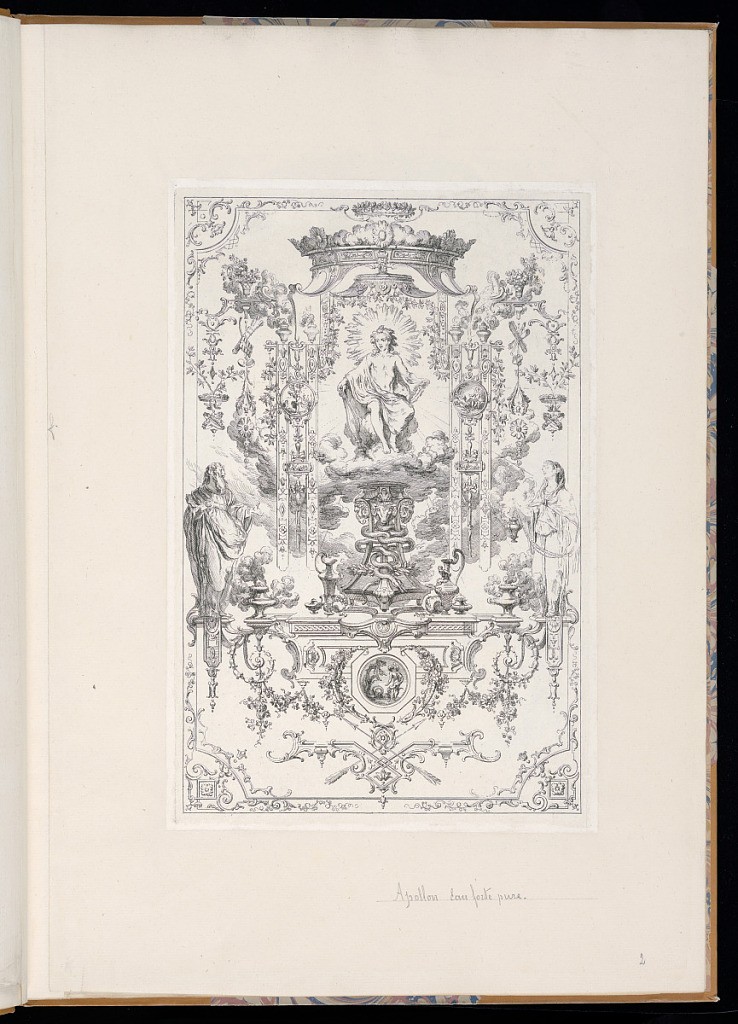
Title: Apollon
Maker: Claude Gillot, French, 1673–1722
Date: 1729–37
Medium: Etching on laid paper
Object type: Print
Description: An arabesque design for tapestries (door curtains) featuring the figure of the Classical Greek and Roman god Apollo in the center, seated in the clouds with surrounded by rays of light, framed by a canopy, two figures on either side on plinths, with an incense burner in the foreground with ewers, incense burners, roundels, and rococo ornament, featuring rosettes, fleurons, rinceaux, festoons of flowers, baskets of flowers, hanging trophies, bows and quivers of arrows. This is an earlier state (second state) of the title page/first plate of the series before lettering.